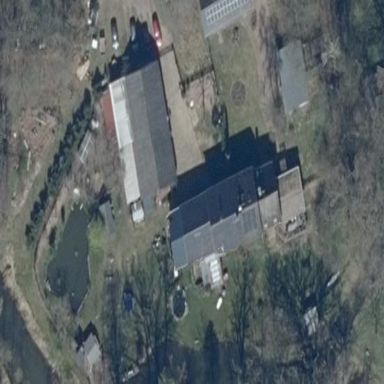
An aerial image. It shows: Simple house.